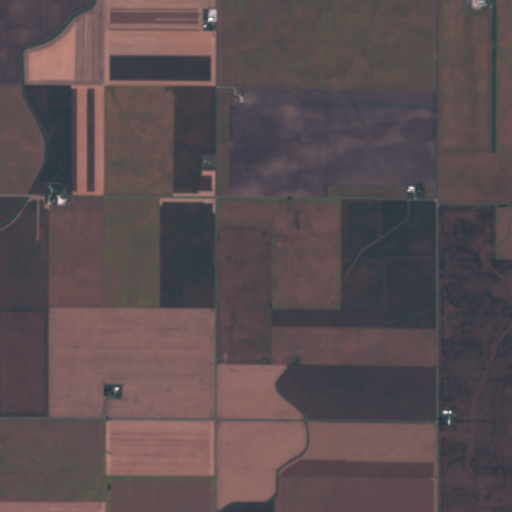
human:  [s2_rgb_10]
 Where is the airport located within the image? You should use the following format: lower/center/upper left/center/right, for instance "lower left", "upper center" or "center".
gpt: There is no airport in the image.